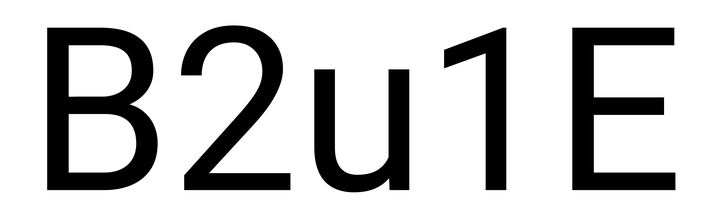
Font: Roboto_Regular